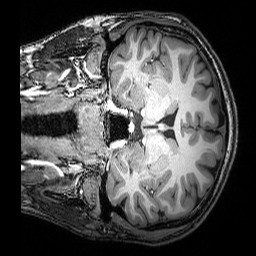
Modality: T1w
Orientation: coronal
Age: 23
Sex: male
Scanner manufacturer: siemens
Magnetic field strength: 3 T
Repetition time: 2.53 s
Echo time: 0.00388 s